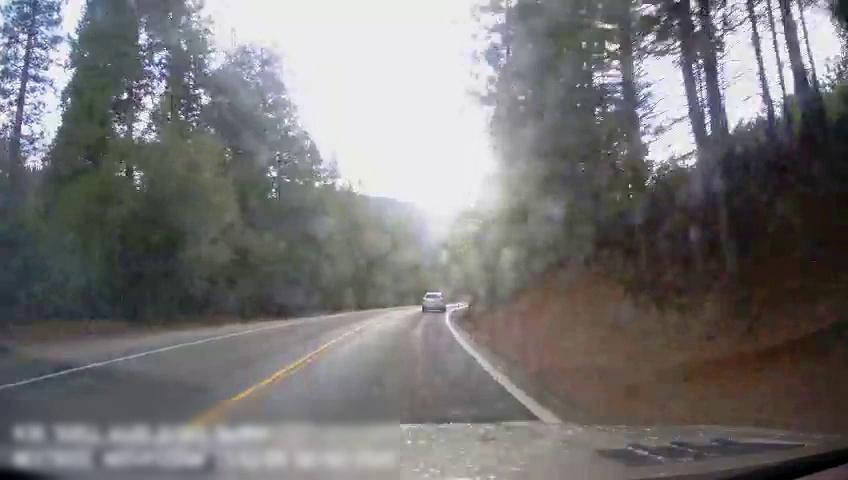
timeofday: Day
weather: Sunny
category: Drivable Space
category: Vehicles | SUV
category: Lanes | Current Lane
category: Lanes | Current Lane
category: Lanes | Opposite Lane
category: Lanes | Opposite Lane